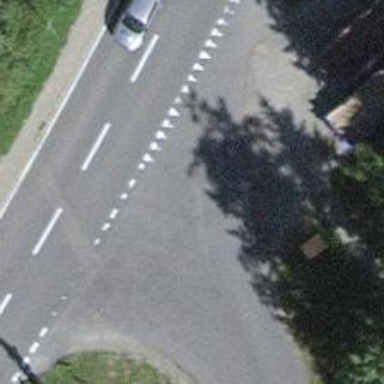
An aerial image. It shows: Road with "give way" sign.